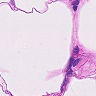
Metastatic tissue present: no